Question: Is there a Visual Studio 2010 extension that draws a dividing rule between the members of a class? VisualBasic had this feature:

I'm considering writing such extension if it doesn't exist yet -- probably a Resharper plugin if it allows this kind of interaction with the IDE. Any directions? Thank you very much.
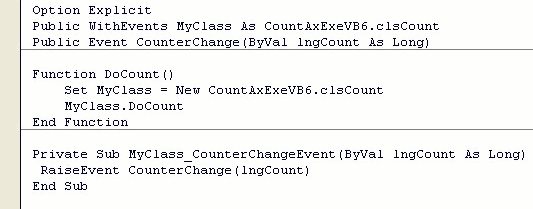
Answer: Try the <URL> Extension, it doesn't do exactly what you want but will make your code blocks clearer by putting coloured vertical lines between them. Not sure how it looks with VB but it works well with C#.
Resharper gives you the File Structure window (CTRL+ALT+F) that helps you navigate between blocks of your code so you may not need the extra clutter in your code window.